A time-domain waveform of one vibration snapshot from a rolling-element bearing is shown. Classify the bearing condition as one of: normal, inner_race, outer_race, ball.
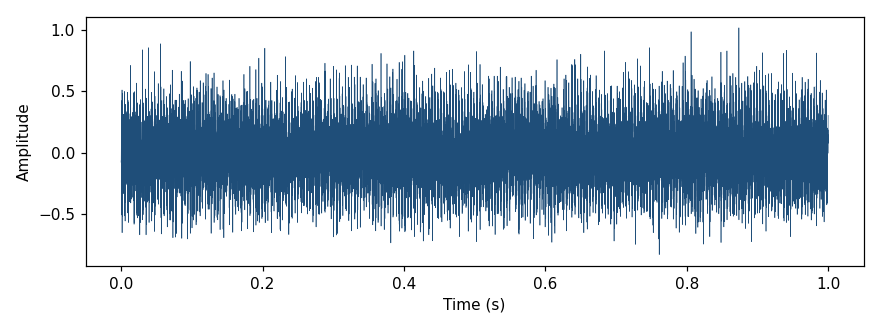
Answer: outer_race